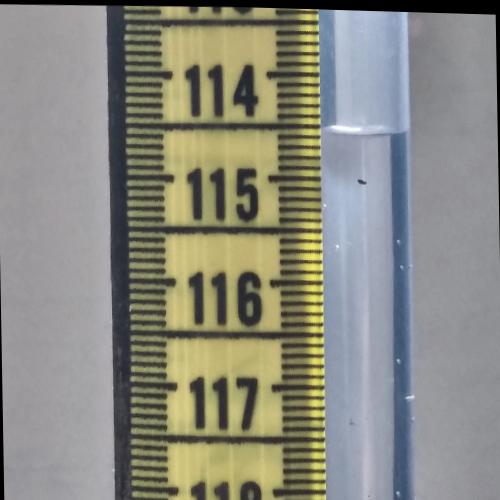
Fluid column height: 114.5 cm